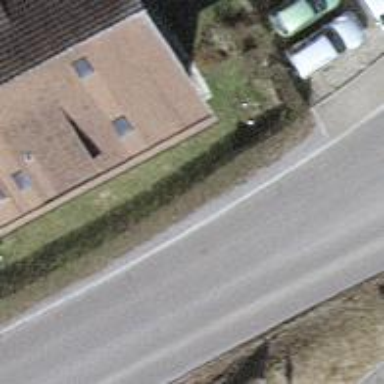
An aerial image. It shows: Hedge acting as barrier.